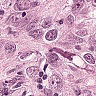
Metastatic tissue present: yes